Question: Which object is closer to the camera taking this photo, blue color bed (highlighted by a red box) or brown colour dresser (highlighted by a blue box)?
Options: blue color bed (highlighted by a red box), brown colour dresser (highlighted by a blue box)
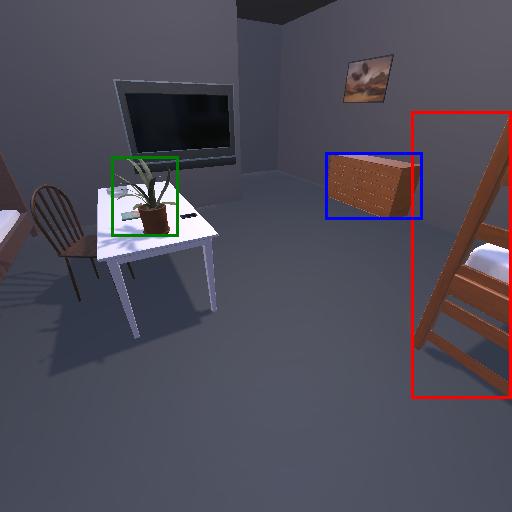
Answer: blue color bed (highlighted by a red box)